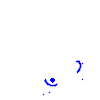
Particle: kaon